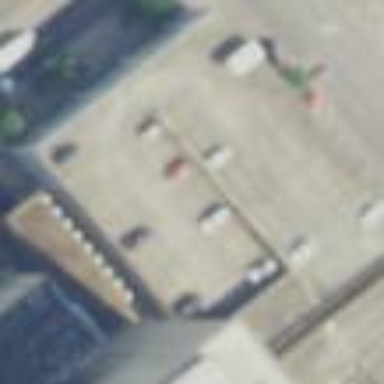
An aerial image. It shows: Multi-storey parking building.